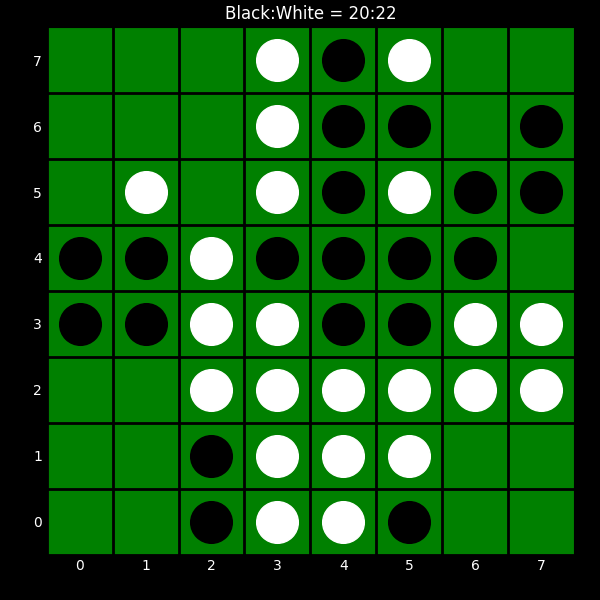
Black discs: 20
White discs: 22